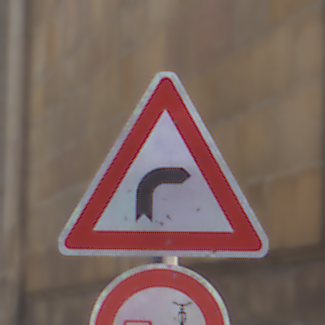
Verkehrszeichen: KurveRechts
Zusatzzeichen unten: VerbotUeberholenEinspurigeFahrzeuge
Umgebung: Outdoor, Urban
Tageszeit: Midday
Wetter: Overcast
Licht: Natural
Jahreszeit: NotSpecified
Kontrast: LowContrast